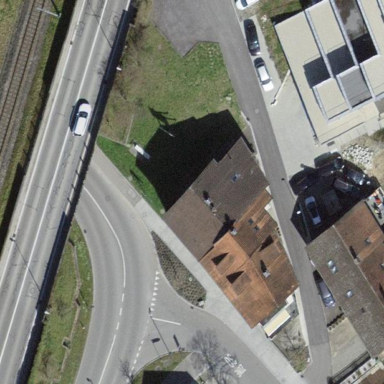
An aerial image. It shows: Building with tiled roof.